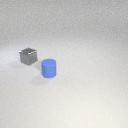
small gray metal cube to the left of small blue rubber cylinder